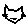
Label: cat